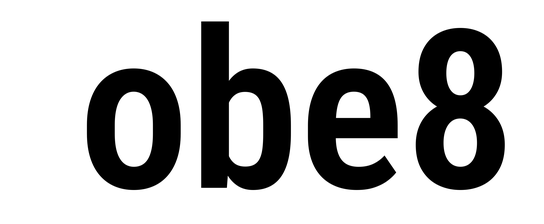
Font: Roboto_Condensed_SemiBold